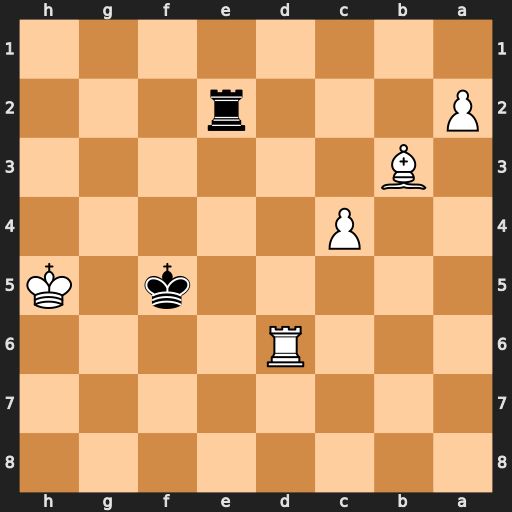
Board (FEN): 8/8/3R4/5k1K/2P5/1B6/P3r3/8
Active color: b
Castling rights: -
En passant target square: -
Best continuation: Rh2#